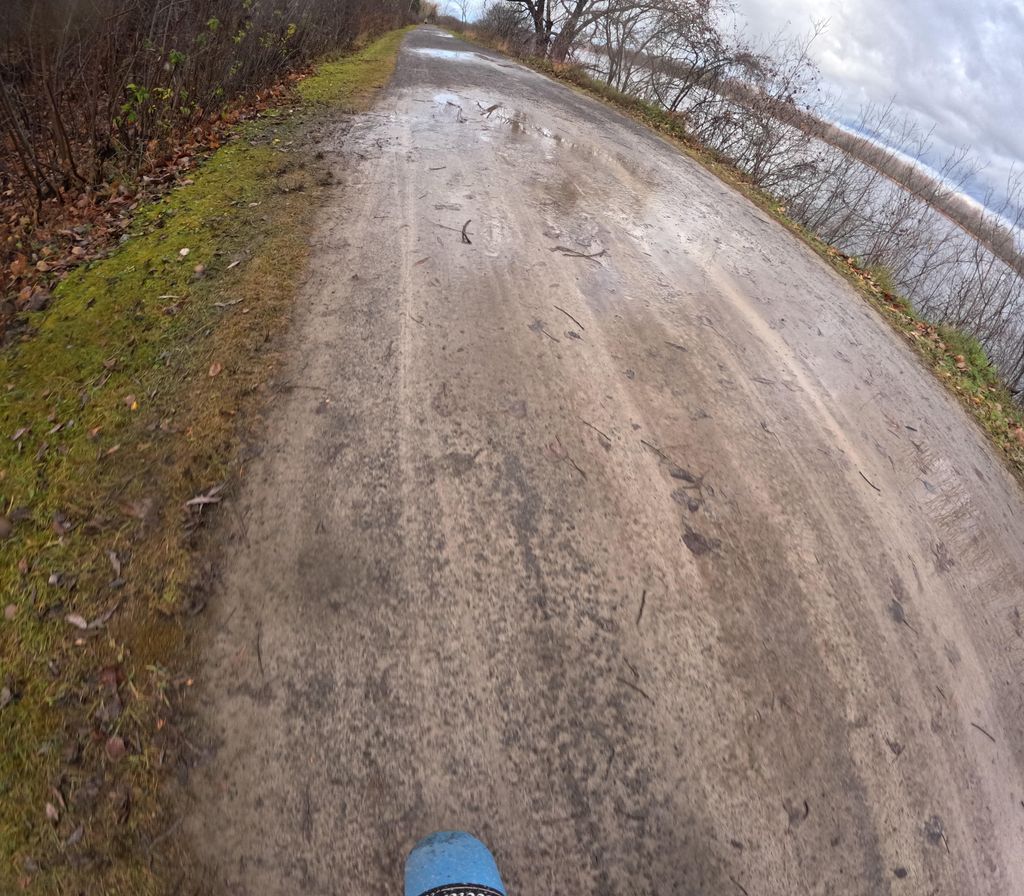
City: ottawa-gatineau